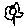
Label: flower